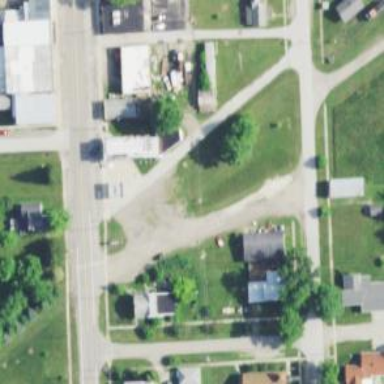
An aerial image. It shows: Alley classified as service road.